Question:
'''
output$col3<-renderPlotly({
fig <- plot_ly(type = "indicator",mode = "gauge+number",value=VTE_cal(),height = 265,
gauge = list(axis = list(range = list(NULL,100),tickwidth = 1, tickcolor = "black"),
bar = list(color = "darkblue"),bgcolor = "white",borderwidth = 2,bordercolor = "gray",
steps = list(list(range = c(0,20), color = "red"),list(range = c(20,40), color = "pink"),list(range = c(40,60), color = "yellow"),list(range = c(60,80), color = "gold"),list(range = c(80,100), color = "teal")),
threshold = list(line = list(color = "black", width = 4),thickness = 0.75,value = VTE_cal())))
fig <- fig %>%layout(margin = list(l=30,r=50),paper_bgcolor = "lavender",font = list(color = "black", family = "Arial"))
# annotations=list(showarrow=T,arrowhead=3,arrowsize=1,arrowwidth=4))
fig
})
'''
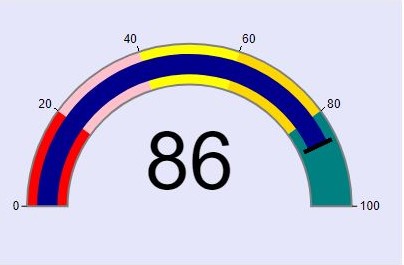
Answer: You can use the 'number' argument to specify a prefix or suffix to 'value'; here is an example (with proper indentation!)
'''
plot_ly(
type = "indicator",
mode = "gauge+number",
value = 86,
number = list(suffix = "%"), # <- Specify 'prefix' or 'suffix'
gauge = list(
axis = list(
range = list(NULL,100),
tickwidth = 1,
tickcolor = "black"),
bar = list(color = "darkblue"),
bgcolor = "white",
borderwidth = 2,
bordercolor = "gray",
steps = list(
list(range = c(0,20), color = "red"),
list(range = c(20,40), color = "pink"),
list(range = c(40,60), color = "yellow"),
list(range = c(60,80), color = "gold"),
list(range = c(80,100), color = "teal")),
threshold = list(
line = list(color = "black", width = 4),
thickness = 0.75,
value = 86))) %>%
layout(
margin = list(l = 30, r = 50),
paper_bgcolor = "lavender",
font = list(color = "black", family = "Arial"))
'''
<URL>